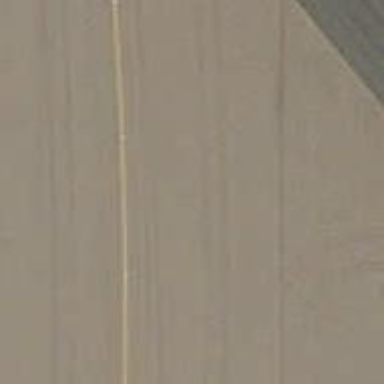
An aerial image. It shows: Image of taxiway at airport.